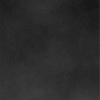
Label: dusty